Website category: sports
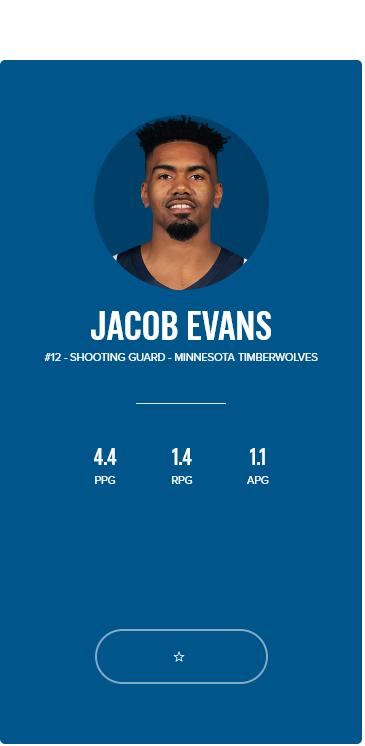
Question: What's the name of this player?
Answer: JACOB EVANS

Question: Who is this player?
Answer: JACOB EVANS

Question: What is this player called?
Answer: JACOB EVANS

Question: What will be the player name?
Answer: JACOB EVANS

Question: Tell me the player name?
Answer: JACOB EVANS

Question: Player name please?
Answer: JACOB EVANS

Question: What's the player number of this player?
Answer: #12

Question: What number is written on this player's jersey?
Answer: #12

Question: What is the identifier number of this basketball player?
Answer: #12

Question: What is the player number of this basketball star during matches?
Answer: #12

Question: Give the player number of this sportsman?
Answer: #12

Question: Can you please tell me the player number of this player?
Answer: #12

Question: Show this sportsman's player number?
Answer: #12

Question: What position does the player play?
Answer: SHOOTING GUARD

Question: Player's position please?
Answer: SHOOTING GUARD

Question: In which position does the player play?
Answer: SHOOTING GUARD

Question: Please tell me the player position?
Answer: SHOOTING GUARD

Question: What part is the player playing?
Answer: SHOOTING GUARD

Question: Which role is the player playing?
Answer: SHOOTING GUARD

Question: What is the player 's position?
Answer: SHOOTING GUARD

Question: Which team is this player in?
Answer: MINNESOTA TIMBERWOLVES

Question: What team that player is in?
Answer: MINNESOTA TIMBERWOLVES

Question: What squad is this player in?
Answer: MINNESOTA TIMBERWOLVES

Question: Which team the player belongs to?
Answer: MINNESOTA TIMBERWOLVES

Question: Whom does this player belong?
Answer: MINNESOTA TIMBERWOLVES

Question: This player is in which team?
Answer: MINNESOTA TIMBERWOLVES

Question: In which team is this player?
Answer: MINNESOTA TIMBERWOLVES

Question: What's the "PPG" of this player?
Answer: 4.4

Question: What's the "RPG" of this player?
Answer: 1.4

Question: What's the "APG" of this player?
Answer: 1.1

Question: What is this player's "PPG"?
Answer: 4.4

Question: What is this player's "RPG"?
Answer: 1.4

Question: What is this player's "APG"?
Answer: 1.1

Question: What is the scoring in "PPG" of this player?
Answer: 4.4

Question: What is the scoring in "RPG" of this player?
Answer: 1.4

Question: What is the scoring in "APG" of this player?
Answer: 1.1

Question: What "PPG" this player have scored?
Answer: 4.4

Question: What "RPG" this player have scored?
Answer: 1.4

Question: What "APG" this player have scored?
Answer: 1.1

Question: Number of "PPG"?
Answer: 4.4

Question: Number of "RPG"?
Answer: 1.4

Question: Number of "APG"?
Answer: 1.1

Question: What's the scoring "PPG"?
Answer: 4.4

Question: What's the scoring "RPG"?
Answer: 1.4

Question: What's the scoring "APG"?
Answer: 1.1